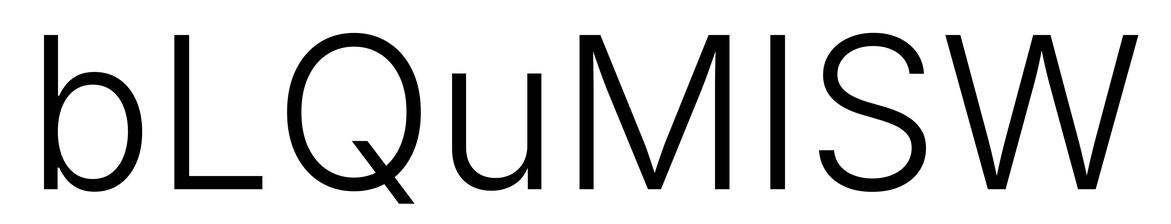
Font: Inter_Light